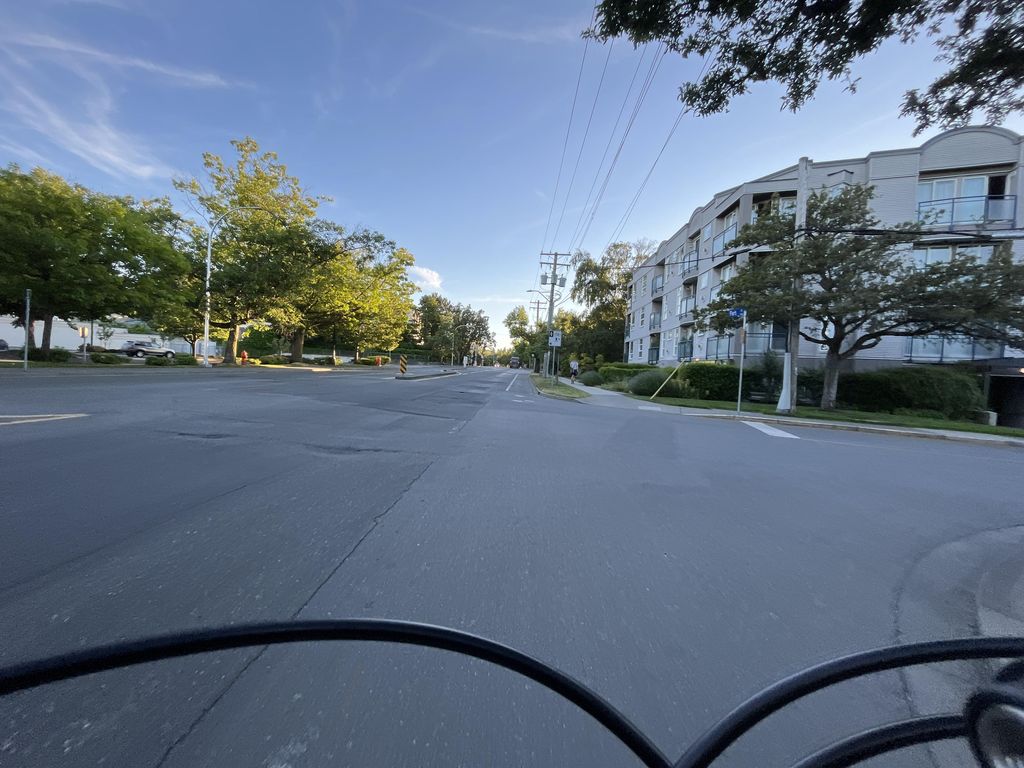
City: victoria